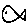
Label: fish